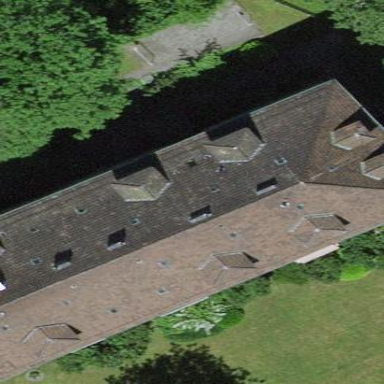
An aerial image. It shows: Apartment building with hipped roof.